Question: I have a question about getting object (or at least ID of an object) from a listview in asp.net when i click on the button in the listview. SelectedIndexChanged event doesnt fire. Whats other option?
My listview with 2 image buttons in it (info and shopping cart):

My aspx code:
'''
<asp:ListView ID="ListView1" runat="server" OnSelectedIndexChanged="ListView1_SelectedIndexChanged">
<ItemTemplate>
<tr>
<td class="text-left"><%# Eval("naziv")%></td>
<td class="text-left"><%# Eval("cena")%></td>
<td class="text-left">
<asp:ImageButton ID="ImageButton1" runat="server" ImageUrl="~/info_512pxGREY.png" Height="50px" Width="50px" /></td>
<td class="text-left">
<asp:ImageButton ID="ImageButton2" runat="server" Height="50px" Width="50px" ImageUrl="https://cdn2.iconfinder.com/data/icons/picons-basic-2/57/basic2-011_shopping_cart-512.png" />
</td>
</tr>
</ItemTemplate>
<LayoutTemplate>
<table class="table-fill" id="tbl1" runat="server">
<thead>
<tr id="tr1" runat="server">
<th id="td1" runat="server">Naziv</th>
<th id="td2" runat="server">Cena</th>
<th id="td3" runat="server">Info</th>
<th id="td4" runat="server">Kupi</th>
</tr>
</thead>
<tr id="ItemPlaceholder" runat="server">
</tr>
</table>
</LayoutTemplate>
</asp:ListView>
'''
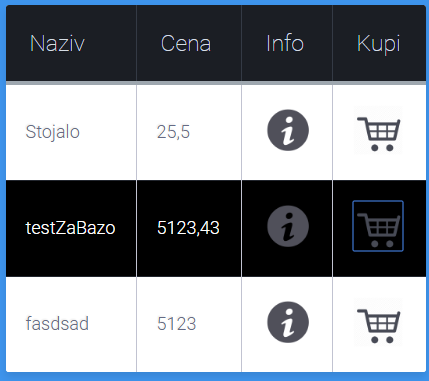
Answer: The button is intercepting the event, use <URL>
'''
<asp:ImageButton ID="ImageButton1" runat="server" OnCommand="MyCommand" CommandName="AddToCart" CommandArgument='<%#Eval("YourID")%>' />
'''
C#
'''
protected void MyCommand(object sender, CommandEventArgs e)
{
var myAction = e.CommandName as string;
var myID = int.Parse(e.CommandArgument);
}
'''